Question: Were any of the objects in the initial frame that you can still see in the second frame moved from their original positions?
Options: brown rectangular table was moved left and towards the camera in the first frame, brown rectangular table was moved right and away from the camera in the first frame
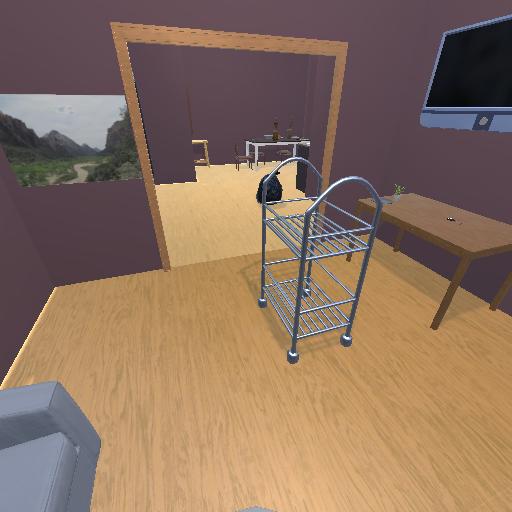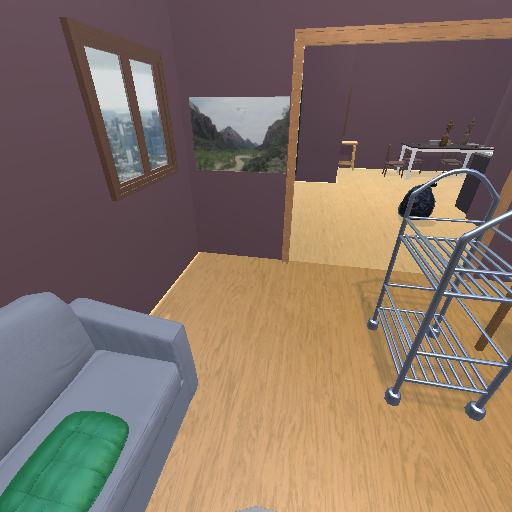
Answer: brown rectangular table was moved left and towards the camera in the first frame